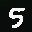
Label: 5